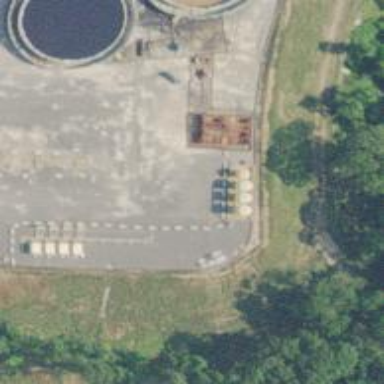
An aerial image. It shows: Storage tank that is man-made.